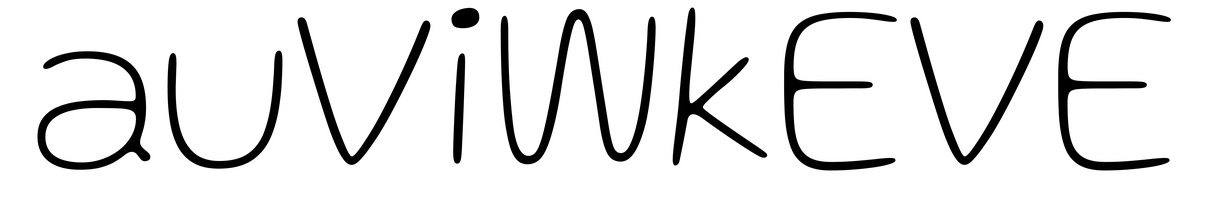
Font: Gluten_Thin